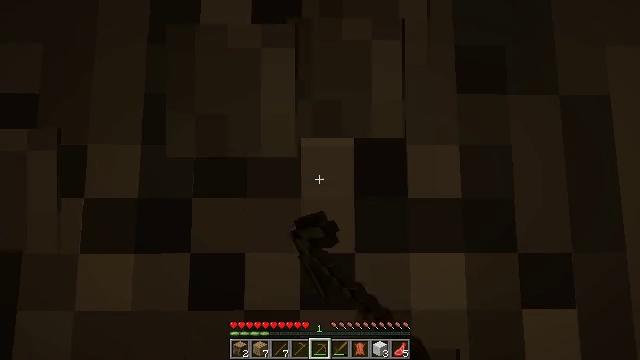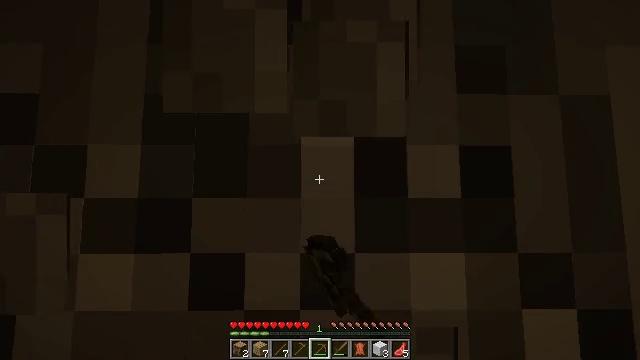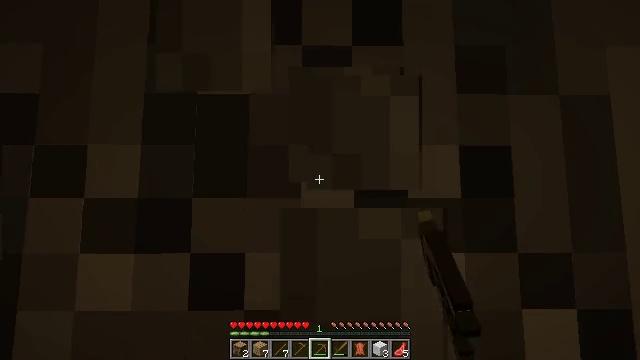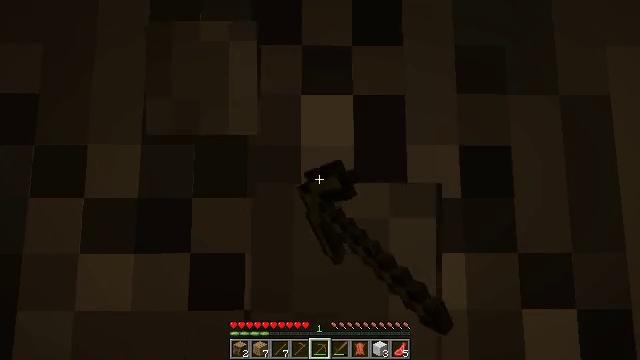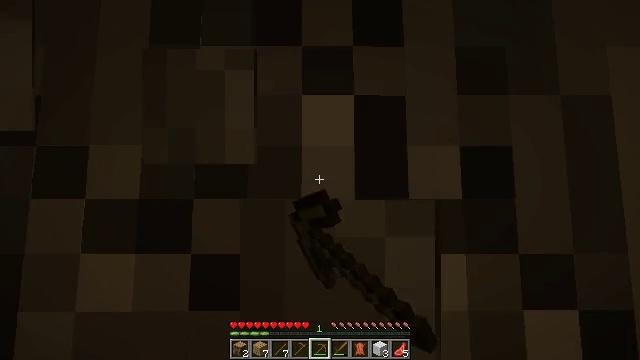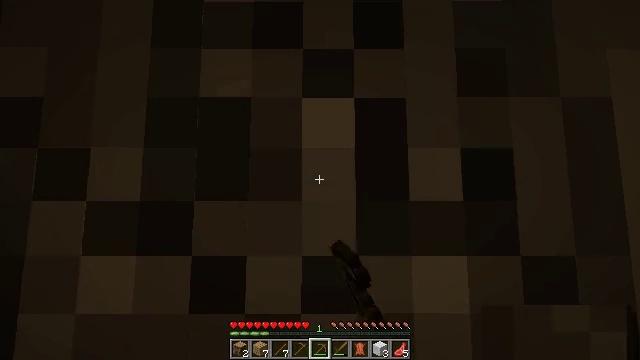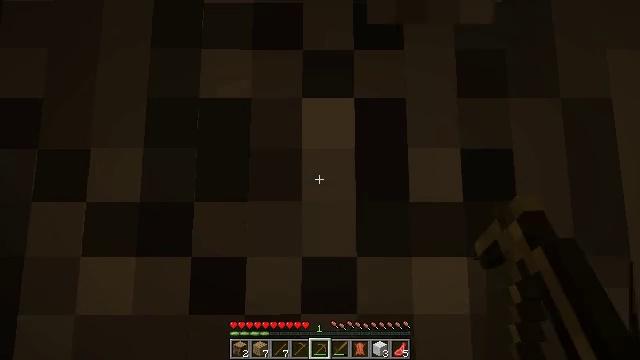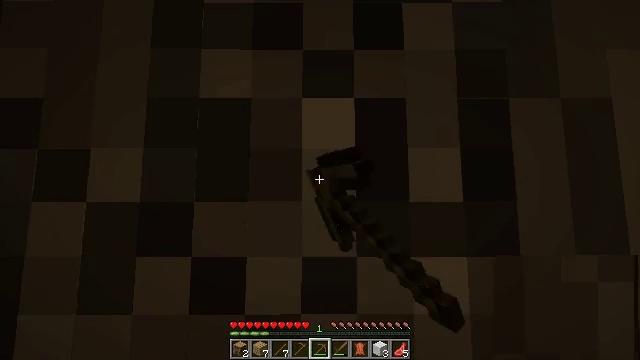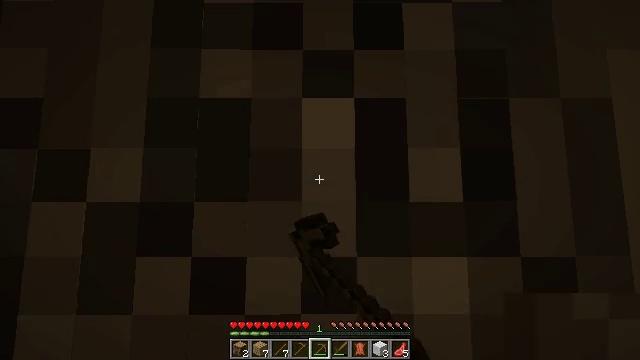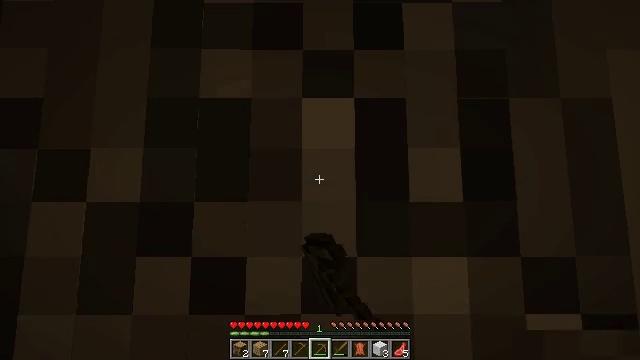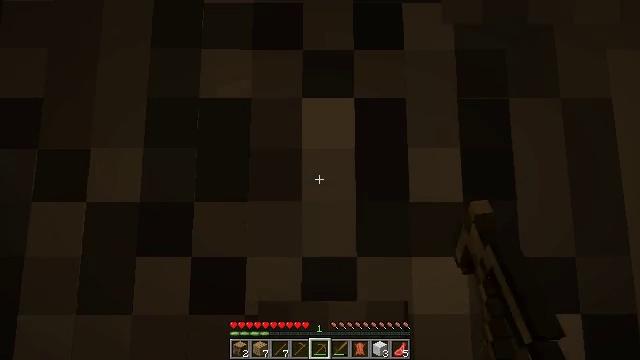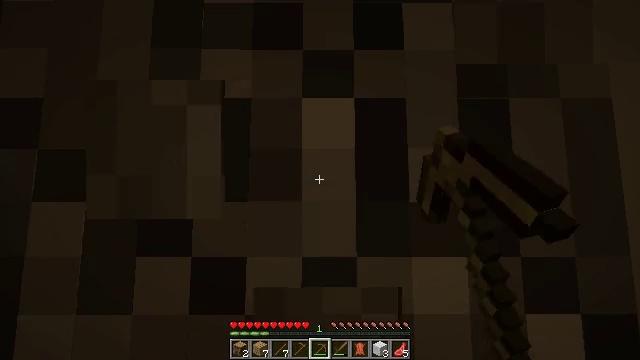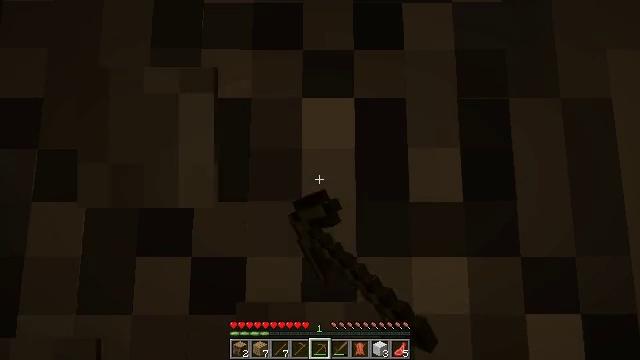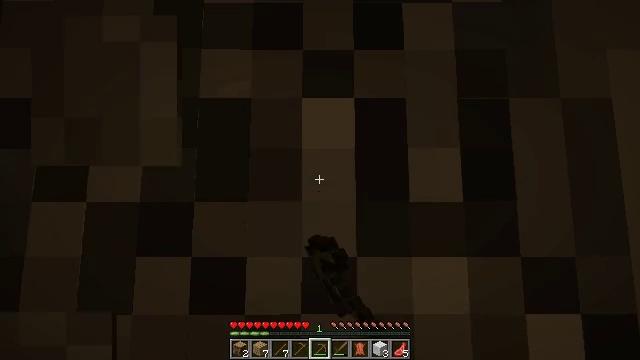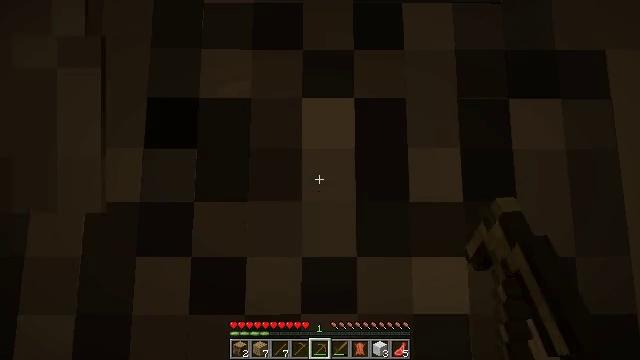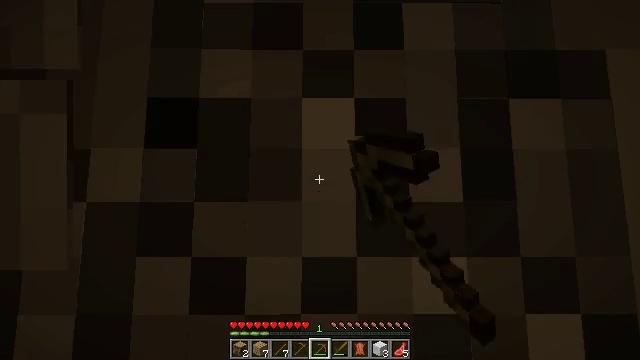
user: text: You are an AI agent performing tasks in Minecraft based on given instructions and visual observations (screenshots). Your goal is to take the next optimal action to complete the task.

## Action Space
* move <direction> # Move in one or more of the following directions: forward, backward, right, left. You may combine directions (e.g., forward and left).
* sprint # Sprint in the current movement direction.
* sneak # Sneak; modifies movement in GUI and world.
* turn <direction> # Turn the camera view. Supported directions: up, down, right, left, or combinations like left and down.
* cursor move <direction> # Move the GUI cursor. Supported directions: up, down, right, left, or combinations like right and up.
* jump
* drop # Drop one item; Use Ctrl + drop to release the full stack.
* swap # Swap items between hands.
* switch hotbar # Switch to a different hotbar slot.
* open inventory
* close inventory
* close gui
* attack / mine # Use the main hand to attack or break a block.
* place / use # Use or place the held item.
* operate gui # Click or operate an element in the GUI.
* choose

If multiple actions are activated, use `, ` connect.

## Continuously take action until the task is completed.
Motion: motion action
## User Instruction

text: Collect oak log for crafting.
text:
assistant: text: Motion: attack / mine
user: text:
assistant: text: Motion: attack / mine
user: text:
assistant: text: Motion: attack / mine
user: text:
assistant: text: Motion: attack / mine
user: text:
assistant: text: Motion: attack / mine
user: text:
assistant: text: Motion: attack / mine
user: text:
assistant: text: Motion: attack / mine
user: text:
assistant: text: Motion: attack / mine
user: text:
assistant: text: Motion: attack / mine
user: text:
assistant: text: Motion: attack / mine
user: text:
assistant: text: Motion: attack / mine
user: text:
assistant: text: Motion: attack / mine
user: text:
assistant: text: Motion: attack / mine
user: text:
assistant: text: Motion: attack / mine
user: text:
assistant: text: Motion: attack / mine
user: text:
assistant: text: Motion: attack / mine
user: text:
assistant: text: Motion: attack / mine
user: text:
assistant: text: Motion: attack / mine
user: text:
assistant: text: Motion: attack / mine
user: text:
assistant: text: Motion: attack / mine
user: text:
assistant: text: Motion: attack / mine
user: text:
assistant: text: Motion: attack / mine
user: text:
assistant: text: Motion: attack / mine
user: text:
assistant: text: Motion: attack / mine
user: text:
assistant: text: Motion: attack / mine
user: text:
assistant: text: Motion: attack / mine
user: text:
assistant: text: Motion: attack / mine
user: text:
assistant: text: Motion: attack / mine
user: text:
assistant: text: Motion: attack / mine
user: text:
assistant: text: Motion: attack / mine